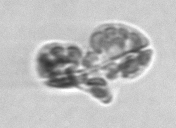
Label: Karenia